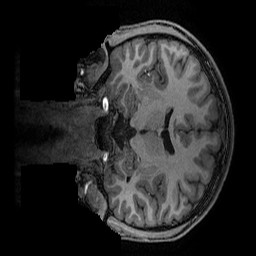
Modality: T1w
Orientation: coronal
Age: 14
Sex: male
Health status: ill
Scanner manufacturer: ge
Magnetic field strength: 3 T
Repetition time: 0.007664 s
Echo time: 0.00342 s